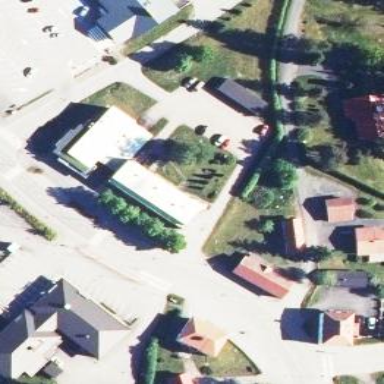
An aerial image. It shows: Pharmacy providing healthcare services.